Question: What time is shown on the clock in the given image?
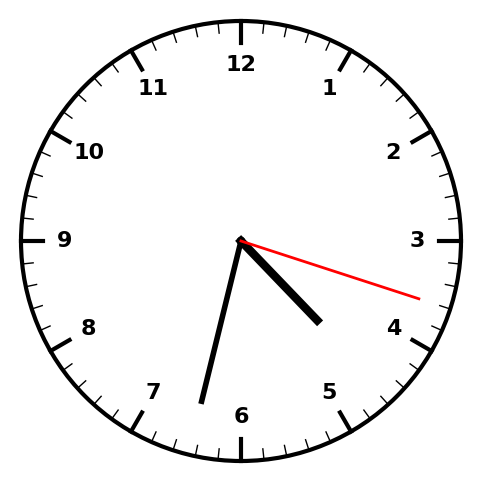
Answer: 04:32:18